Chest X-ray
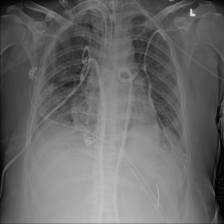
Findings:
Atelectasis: negative
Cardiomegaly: negative
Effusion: positive
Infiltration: negative
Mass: negative
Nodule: negative
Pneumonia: negative
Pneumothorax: negative
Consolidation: negative
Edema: negative
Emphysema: negative
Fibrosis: negative
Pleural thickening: negative
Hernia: negative